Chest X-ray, PA view. Patient: 17 years old, sex M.
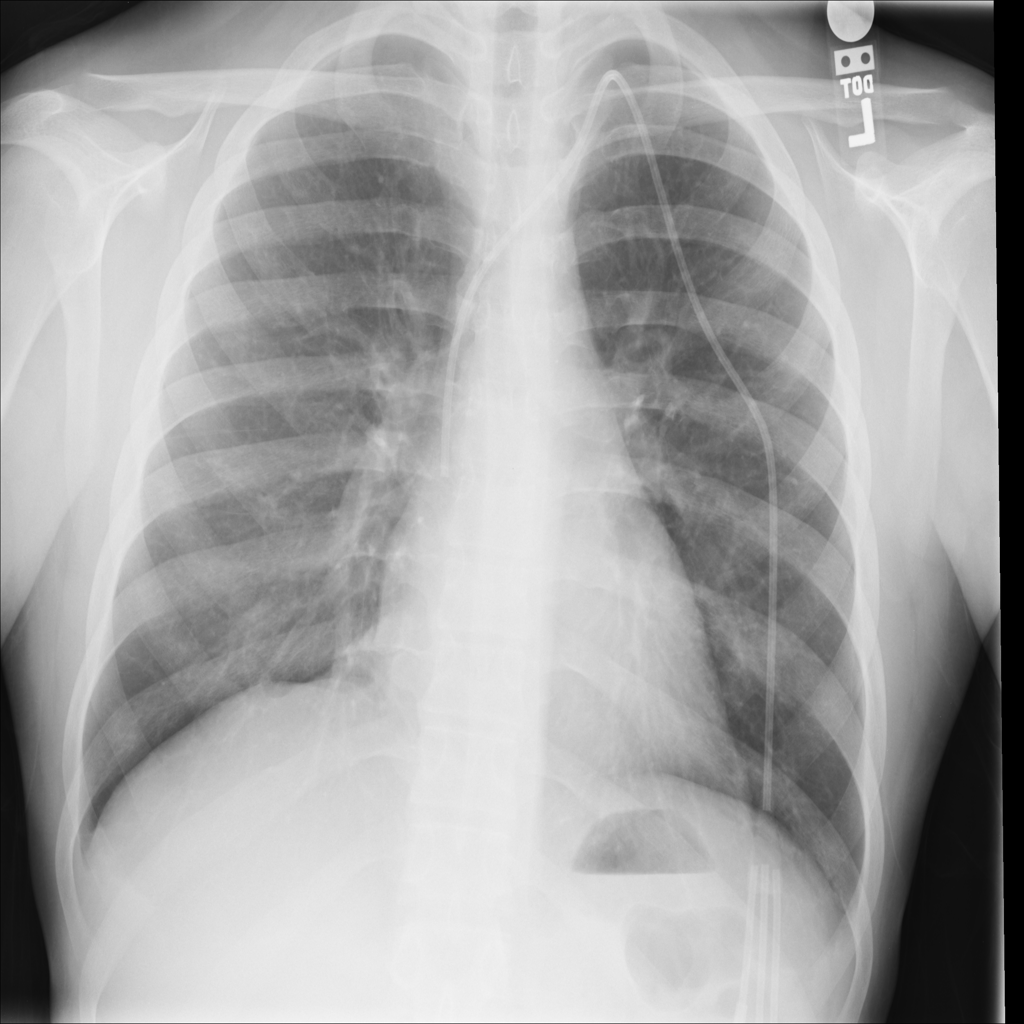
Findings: No Finding